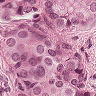
Metastatic tissue present: yes